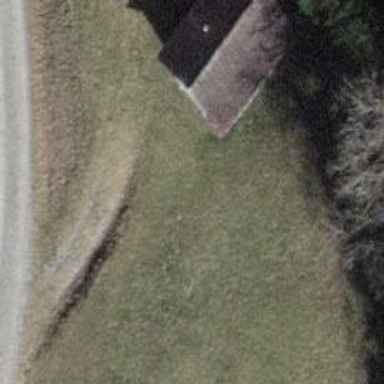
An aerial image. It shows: Hut.